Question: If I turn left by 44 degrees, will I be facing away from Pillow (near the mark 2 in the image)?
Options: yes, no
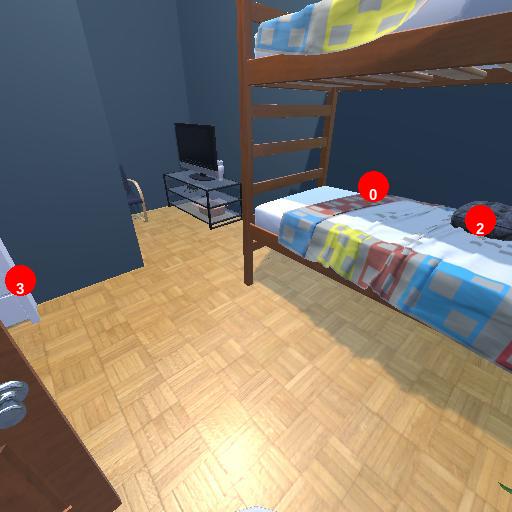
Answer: yes